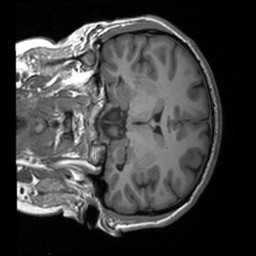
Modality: T1w
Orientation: coronal
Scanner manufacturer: siemens
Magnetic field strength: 3 T
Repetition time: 1.9 s
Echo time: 0.00226 s